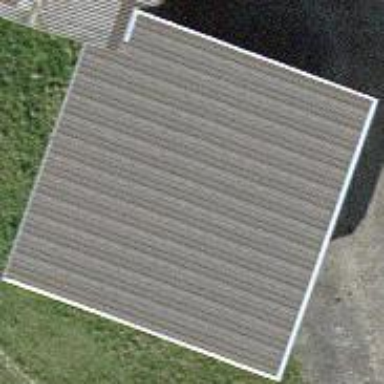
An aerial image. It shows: Shed.